Question: I need to have multiple radio button groups in my form like this:

I know it's simply done by specifying the same "" html attribute for each group.
MVC doesn't let you specify your own name attribute when using html helper like this:
'''
@Html.RadioButtonFor(i => item.id, item.SelectedID, new { Name = item.OptServiceCatId })
'''
it looks at each tag's "" attribute (not "") to map/bind the form to the model which the controller receives, etc.
Some said that specifying each with the same "GroupName" attribute will solve the problem, but it didn't work either.
So, is there any way which works ?
Here's my view (simplified):
'''
@model Service_Provider.ViewModels.SelectOptServicesForSubServiceViewModel
@foreach (var cat in Model.OptServices)
{
//A piece of code & html here
@foreach (var item in cat.OptItems.Where(i => i.MultiSelect == false))
{
@Html.RadioButtonFor(i => item.id, item.SelectedID, new { GroupName = item.OptServiceCatId })
<br />
}
}
'''
My model is a 'List<OptServices>':
'''
public List<OptServices> Cats {get; set;}
'''
And OptServices has a 'List' of 'OptItems' inside:
'''
public class OptServices
{
//a few things
public List<OptItems> Items {get; set;}
}
'''
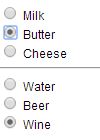
Answer: Ok here's how I fixed this
My model is a 'list' of . Each category contains a 'list' of its .
with this in mind, every time in the foreach loop, each 'RadioButton' will have its category's ID (which is unique) as its attribue.
And I also used 'Html.RadioButton' instead of 'Html.RadioButtonFor'.
Here's the final 'working' pseudo-code:
'''
@foreach (var cat in Model.Categories)
{
//A piece of code & html here
@foreach (var item in cat.SubCategories)
{
@Html.RadioButton(item.CategoryID.ToString(), item.ID)
}
}
'''
The result is:
'''
<input name="127" type="radio" value="110">
'''
Please note that I HAVE NOT put all these radio button groups inside a form. And I don't know if this solution will still work properly in a form.
Thanks to all of the people who helped me solve this ;)